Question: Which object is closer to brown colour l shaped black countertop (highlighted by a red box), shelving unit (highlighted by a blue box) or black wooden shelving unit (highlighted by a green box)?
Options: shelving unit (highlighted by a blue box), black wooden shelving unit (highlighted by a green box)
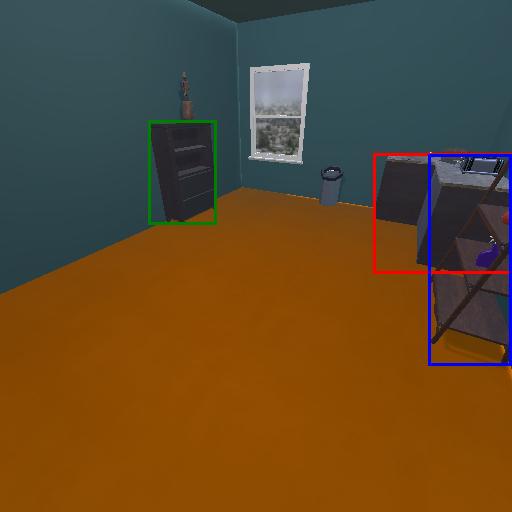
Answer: shelving unit (highlighted by a blue box)